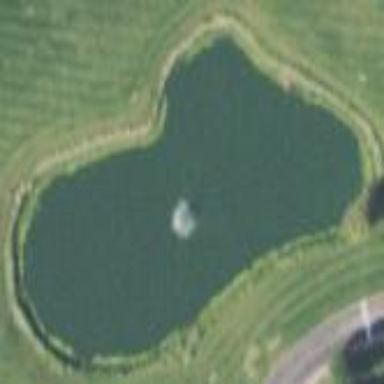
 showcasing the natural beauty of water."